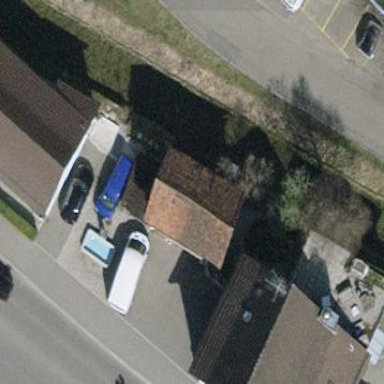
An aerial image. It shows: Shed.